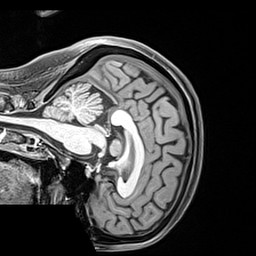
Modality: T1w
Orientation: sagittal
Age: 44
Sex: female
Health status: healthy
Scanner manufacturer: siemens
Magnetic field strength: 3 T
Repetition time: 2.4 s
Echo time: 0.00217 s